Question: I have an ItemsControl presenting a list of buttons. Each button has an image as it's content (png), but the image looks slightly different for each row.
The below image is magnified version of what I'm seeing:

Here is the xaml:
'''
<ItemsControl ItemsSource="{Binding Items}">
<ItemsControl.ItemTemplate>
<DataTemplate>
<StackPanel Orientation="Horizontal">
<TextBlock Name="tb1">hello</TextBlock>
<Button Height="{Binding ElementName=tb1, Path=ActualHeight}" Padding="0,-3,-3,-3" BorderBrush="Transparent" Background="Transparent" >
<Image Stretch="Fill" Source="stock_standard_filter.png" Margin="0">

</Button>
</StackPanel>
</DataTemplate>
</ItemsControl.ItemTemplate>
</ItemsControl>
'''
I've had a <URL> and was able to solve it using 'SnapsToDevicePixels="True"', but that solution is not working this time. I've also tried 'UseLayoutRounding="True"' and 'RenderOptions.EdgeMode="Aliased"'
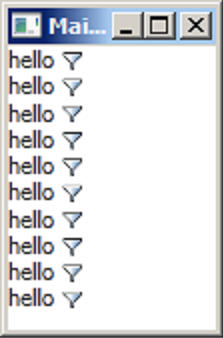
Answer: The height of the button is bound so the image will be stretched to fill the button. Because WPF uses doubles (1/96 inch units) there is bound to be some rounding off. SnapsToDevicePixels and Layout rounding might help when you use them on the StackPanel but as long as you stretch the image it will get blurred.
My best guess is to set "Stretch to None" and experiment with SnapsToDevicePixels and Layout rounding.